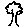
Label: tree